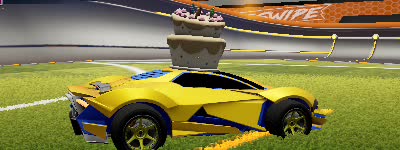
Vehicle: werewolf